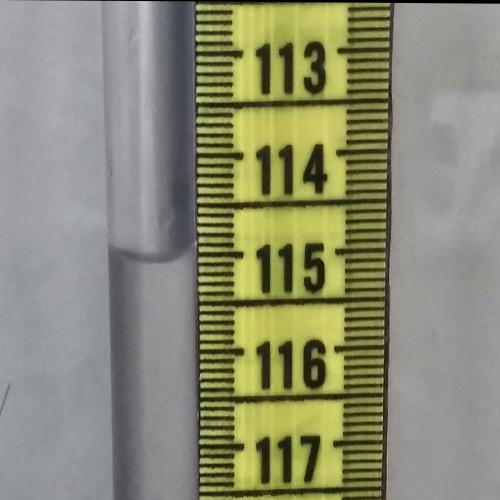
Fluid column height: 115.0 cm